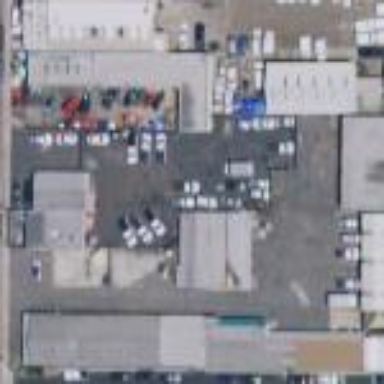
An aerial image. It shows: Commercial area.